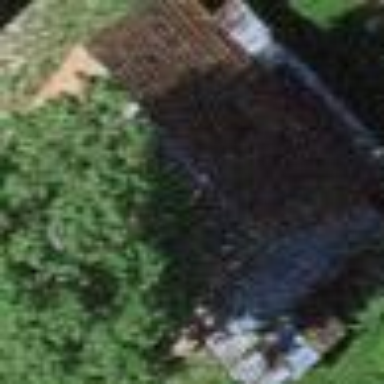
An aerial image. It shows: Barn.